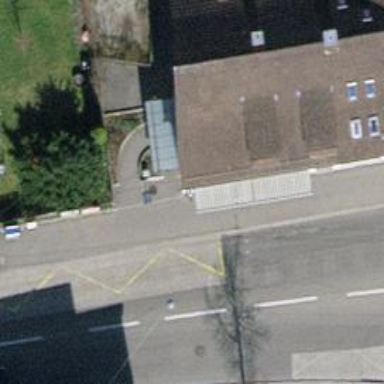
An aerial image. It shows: Road with steps.